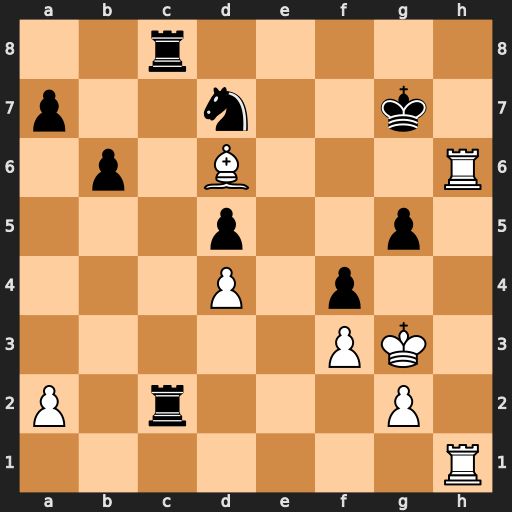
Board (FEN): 2r5/p2n2k1/1p1B3R/3p2p1/3P1p2/5PK1/P1r3P1/7R
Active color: w
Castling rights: -
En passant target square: -
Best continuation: Kg4 Rxg2+ Kf5